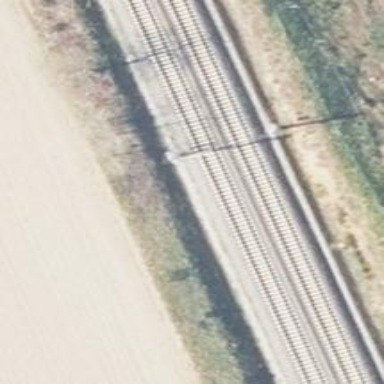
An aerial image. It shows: Railway milestone with catenary mast.